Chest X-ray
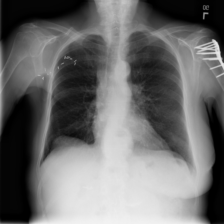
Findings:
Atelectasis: negative
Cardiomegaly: negative
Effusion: negative
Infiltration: negative
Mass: negative
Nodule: negative
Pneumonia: negative
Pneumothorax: negative
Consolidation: negative
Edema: negative
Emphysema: negative
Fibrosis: negative
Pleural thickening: negative
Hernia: positive